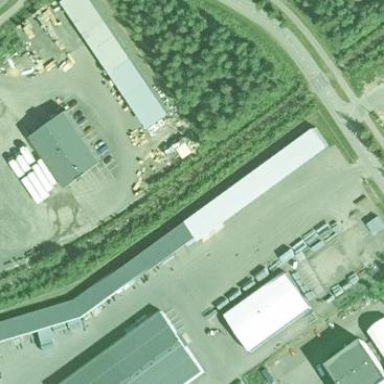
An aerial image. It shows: Industrial area.